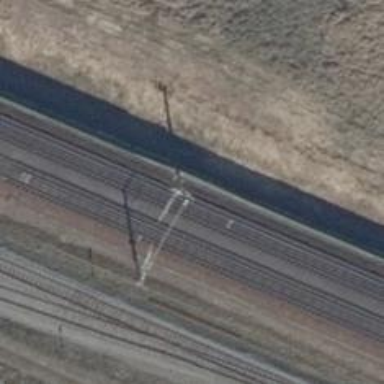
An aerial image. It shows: Milestone along the railway track with catenary mast.